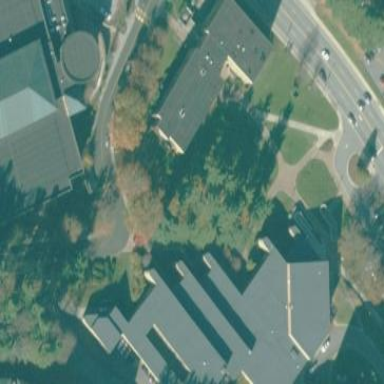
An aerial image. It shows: University building.